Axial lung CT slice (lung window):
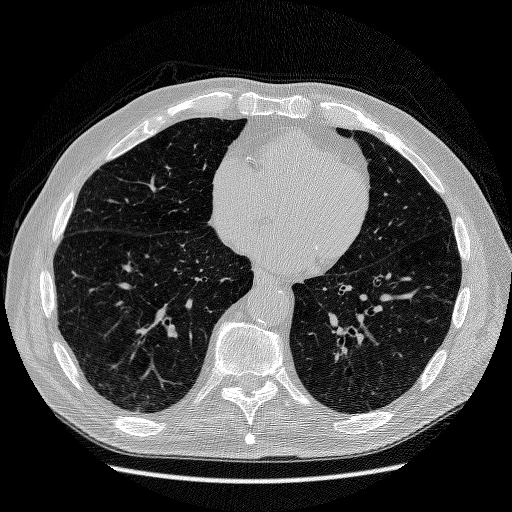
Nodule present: no